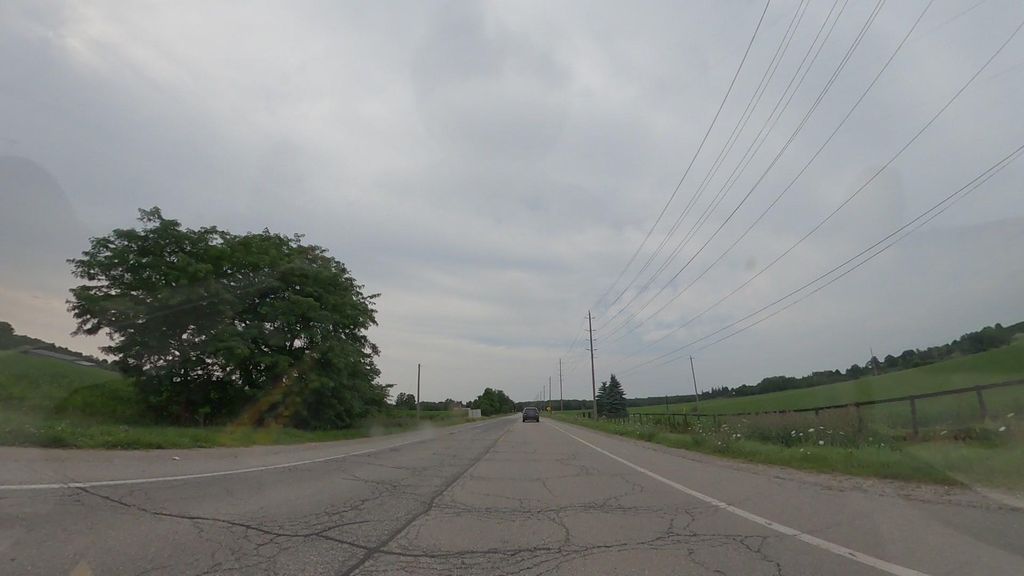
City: kitchener-waterloo